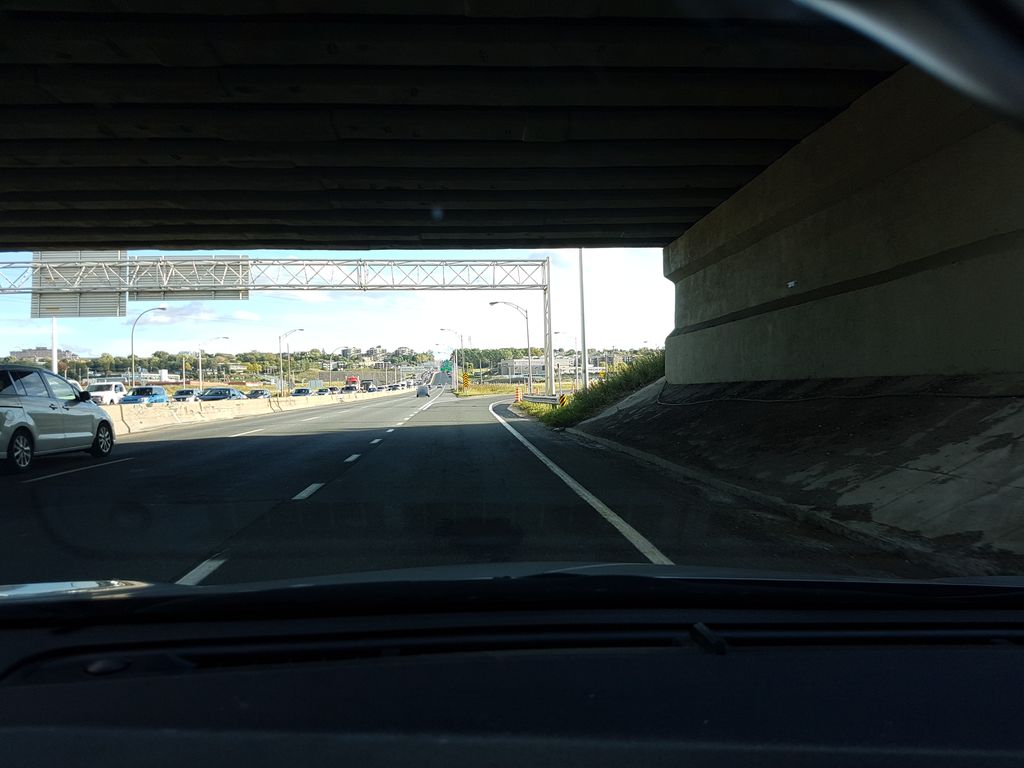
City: quebec_city